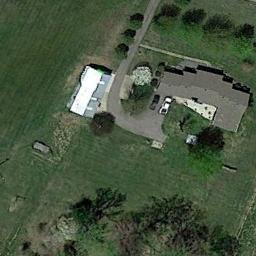
Label: residential